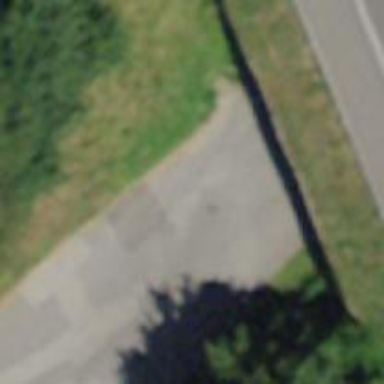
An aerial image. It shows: Residential road with asphalt surface going through tunnel.